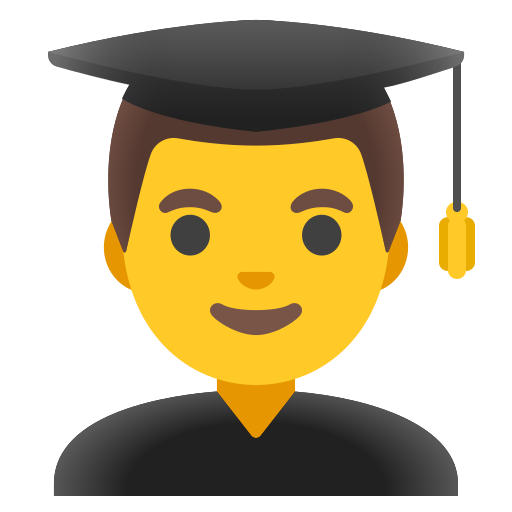
Emoji: 👨‍🎓